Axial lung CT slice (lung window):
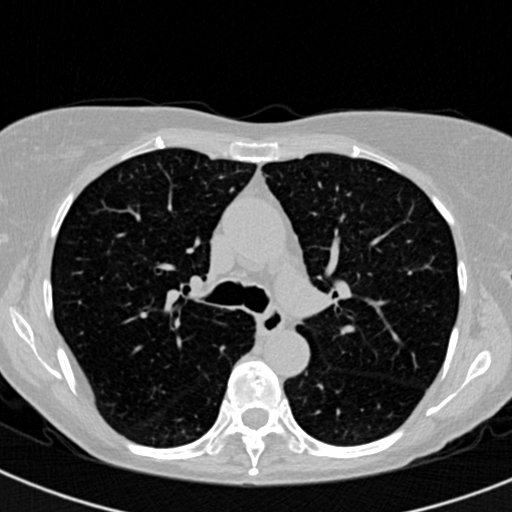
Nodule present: no